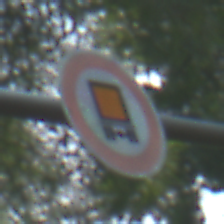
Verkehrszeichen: VerbotKennzeichnungspflichtigeKraftfahrzeugeGefaehrlicheGueter
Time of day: MorningAfternoon
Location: Outdoor (Urban)
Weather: PartlyCloudy
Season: NotSpecified
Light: Natural